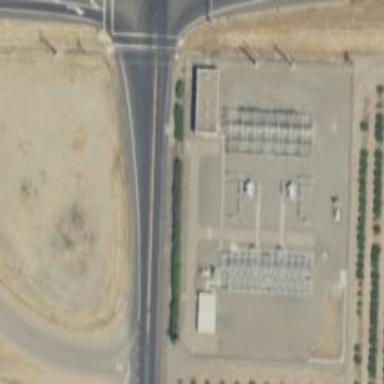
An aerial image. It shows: Outdoor distribution level power substation.